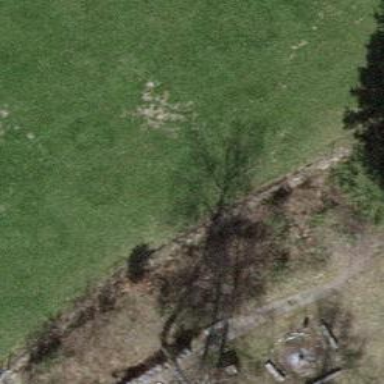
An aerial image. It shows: Single tag "natural: tree."